Question: I am trying to export the gridview to the excel xls in Yii. For this I used PHPExcel extension. It is working on localhost but not on live server.
Following is my model function:
'''
public function downloadOrderReport($model){
Yii::import('ext.phpexcel.XPHPExcel');
$objPHPExcel= XPHPExcel::createPHPExcel();
ini_set ( 'memory_limit', '150M' );
$fileName=DOWNLOADFILENAME.'.xls'; // download file name
// Add some data
$objPHPExcel->setActiveSheetIndex(0);
$columnName=array("ID"=>"Order Number","AddedOn"=>"Order Date","DealerID"=>"Dealer Name","SubmittedByUserID"=>"Executive Name","OrderStatusID"=>"Order Status","TotalAmount"=>"Order Amount");
$col = 0;
$row = 1;
foreach($columnName as $key=>$value) {
$objPHPExcel->getActiveSheet()->setCellValueByColumnAndRow($col, $row, $value);
$col++;
}
$criteria=new CDbCriteria;
$criteria->with = array('dealer'=>array("select"=>"Name"),'submittedByUser'=>array("select"=>"Name"),'ApprovedOrRejectedByUser'=>array("select"=>"Name"),'orderStatus'=>array('select'=>'OrderStatus,ID'));
$criteria->condition = "t.IsDeleted <> '".DELETED."'";
if((isset($model->from_date) && trim($model->from_date) != "") && (isset($model->to_date) && trim($model->to_date) != "")){
$criteria->condition .= ' AND t.AddedOn >="'.date("Y-m-d",strtotime($model->from_date)).'" AND t.AddedOn <="'.date("Y-m-d",strtotime($model->to_date)).'"';
}
$criteria->compare('t.ID',$model->ID);
$criteria->compare('dealer.Name',$model->DealerID,true);
$criteria->compare('submittedByUser.Name',$model->SubmittedByUserID,true);
$criteria->compare('OrderStatusID',$model->OrderStatusID,true);
$criteria->compare('ApprovedOrRejectedByUser.Name',$model->ApprovedOrRejectedByUserID,true);
$criteria->compare('Remarks',$model->Remarks,true);
$criteria->compare('TotalAmount',$model->TotalAmount);
$criteria->compare('IsDeleted',$model->IsDeleted);
$criteria->compare('AddedOn',$model->AddedOn,true);
$criteria->order = "t.ID ASC";
$getOrderDetails = Orders::model()->findAll($criteria);
$row = 2;
$grandTotal = 0.0;
foreach($getOrderDetails as $details){
$OrderID = $details->ID;
$DealerName = $details->dealer->Name;
$ExecutiveName = $details->submittedByUser->Name;
$OrderStatus = $details->orderStatus->OrderStatus;
$OrderDate = date('d-m-Y',strtotime($details->AddedOn));
$OrderTotalAmount = $details->TotalAmount;
$grandTotal = $grandTotal + $OrderTotalAmount;
$columnValue=array($OrderID,$OrderDate,$DealerName,$ExecutiveName,$OrderStatus,$OrderTotalAmount);
for($col=0; $col<=ORDERREPORTCSVCOLUMNCOUNT; $col++){
$objPHPExcel->getActiveSheet()->setCellValueByColumnAndRow($col, $row, $columnValue[$col]);
}
$row++;
}
$objPHPExcel->getActiveSheet()->setCellValueByColumnAndRow(LABELCOUNT, $row, "Grand Total(Rs.)");
$objPHPExcel->getActiveSheet()->setCellValueByColumnAndRow(GRANDTOTALCOLUMNCOUNT, $row, $grandTotal);
// Rename worksheet
$objPHPExcel->getActiveSheet()->setTitle('Order Report');
// Set active sheet index to the first sheet, so Excel opens this as the first sheet
$objPHPExcel->setActiveSheetIndex(0);
// Redirect output to a client web browser (Excel5)
header('Content-Type: application/vnd.ms-excel');
header('Content-Disposition: attachment;filename="'.$fileName.'"');
header('Cache-Control: max-age=0');
// If you're serving to IE 9, then the following may be needed
header('Cache-Control: max-age=1');
// If you're serving to IE over SSL, then the following may be needed
header ('Expires: Mon, 26 Jul 1997 05:00:00 GMT'); // Date in the past
header ('Last-Modified: '.gmdate('D, d M Y H:i:s').' GMT'); // always modified
header ('Cache-Control: cache, must-revalidate'); // HTTP/1.1
header ('Pragma: public'); // HTTP/1.0
$objWriter = PHPExcel_IOFactory::createWriter($objPHPExcel, 'Excel5');
$objWriter->save('php://output');
Yii::app()->end();
}
'''
When I try to open the xls file on live server. It says "The file you are trying to open , 'XXXX.xls' is in different format than specified by the file extension.Verify that the file is not corrupted and is from a trusted source before opening the file. Do you want to open the file now?".
If I say yes the file gets opened but it contains only special characters.
I am sure it has got something to do with header. But unable to find out the exact reason. Please help.

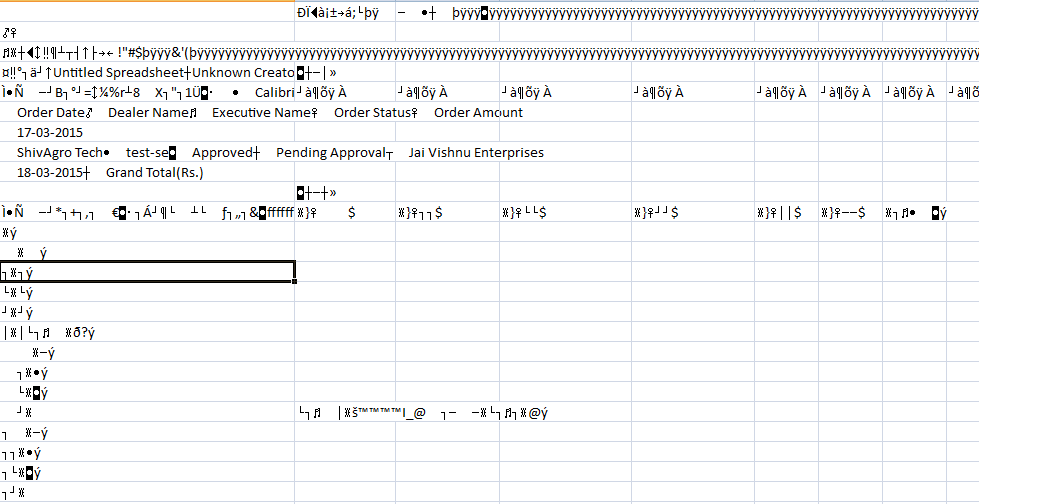
Answer: Got it working :) Just clear the output buffer before the header to make sure nothing is buffered.
For anyone facing the same problem just add these 2 lines before the header in above code.
'''
ob_end_clean();
ob_start();
'''
What it does is first it erases/clear the output buffer and turn off output buffering.
Then we again turned ON the output buffering. So that no output is sent from the script (other than headers), instead the output is stored in an internal buffer.